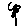
Label: flower